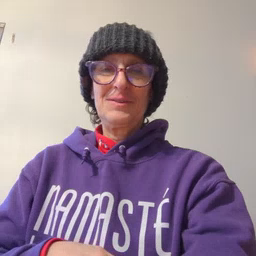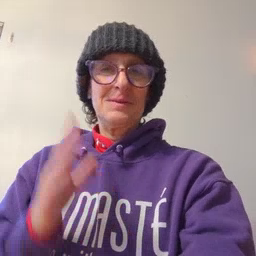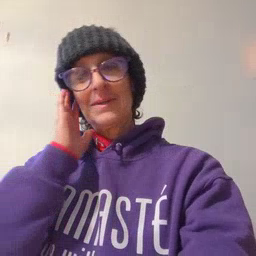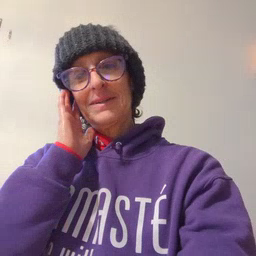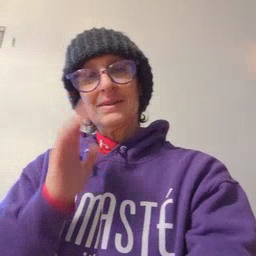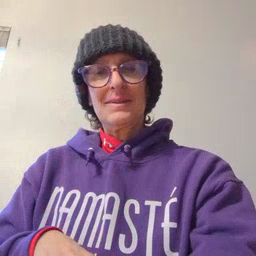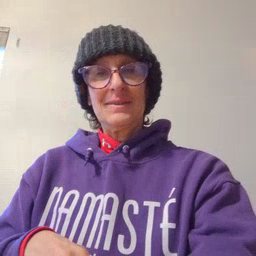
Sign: bed